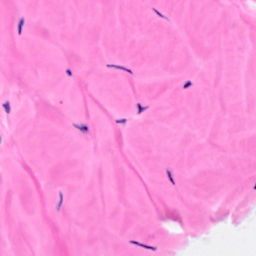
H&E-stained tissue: Breast